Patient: sex M, age 61
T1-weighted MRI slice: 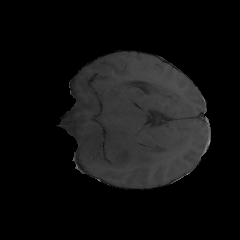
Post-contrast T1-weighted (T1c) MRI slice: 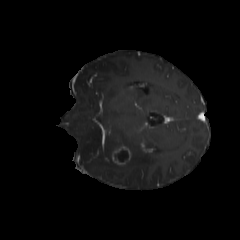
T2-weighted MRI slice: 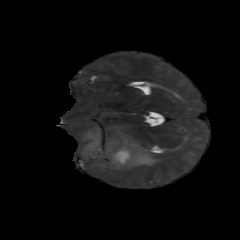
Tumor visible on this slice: yes
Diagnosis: Glioblastoma, IDH-wildtype
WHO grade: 4